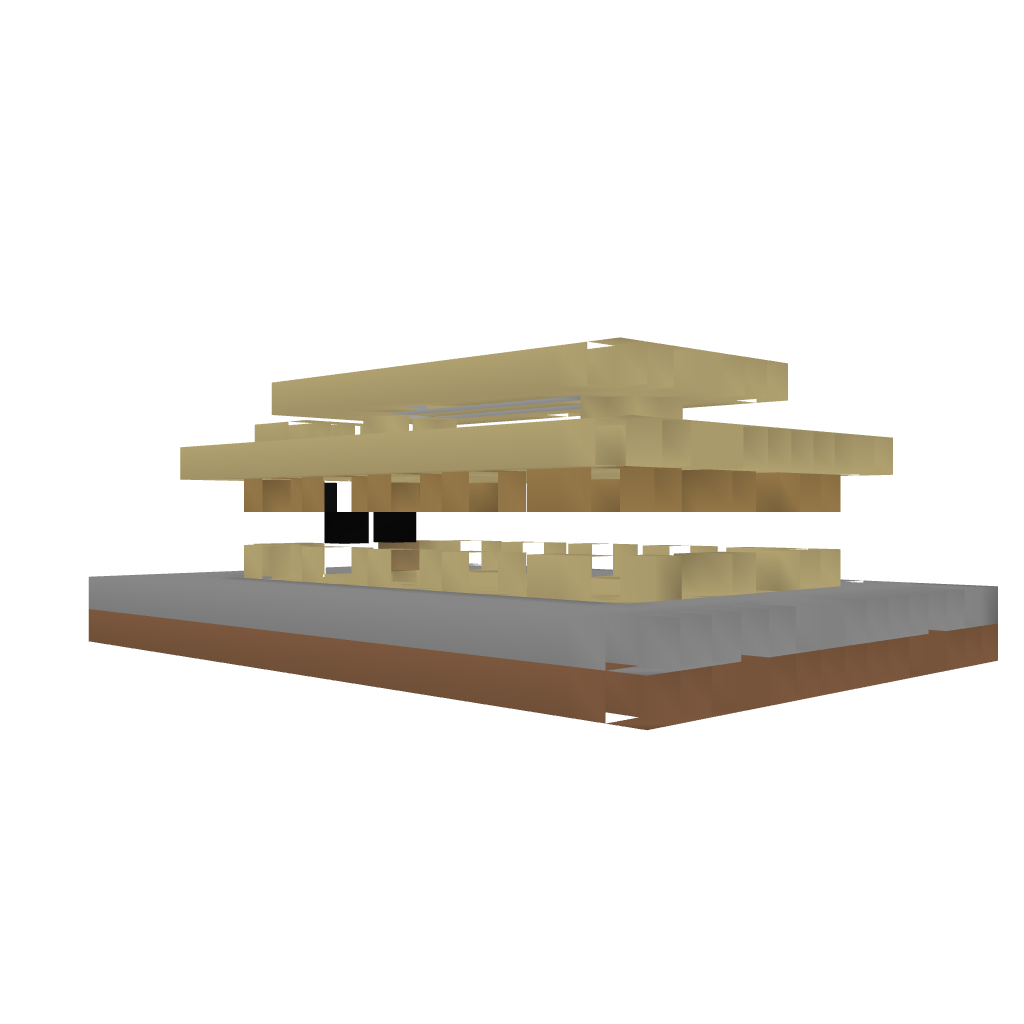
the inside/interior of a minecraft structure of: Cococa bean farm